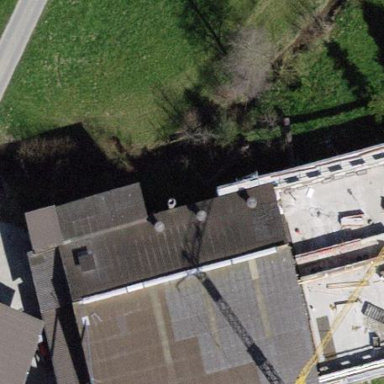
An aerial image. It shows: Building.